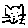
Label: cat